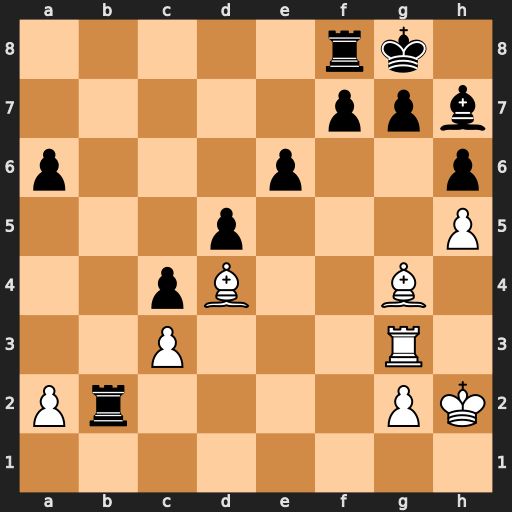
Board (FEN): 5rk1/5ppb/p3p2p/3p3P/2pB2B1/2P3R1/Pr4PK/8
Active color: w
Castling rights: -
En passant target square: -
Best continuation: Bxe6 g6 hxg6 fxe6 gxh7+ Kxh7 Rg7+